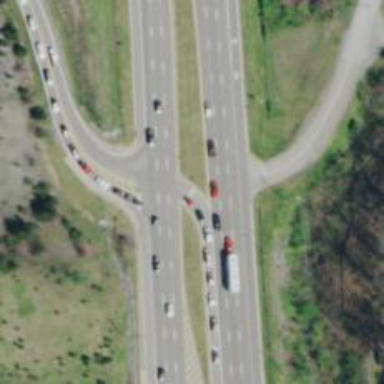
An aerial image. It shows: Asphalt trunk link road.